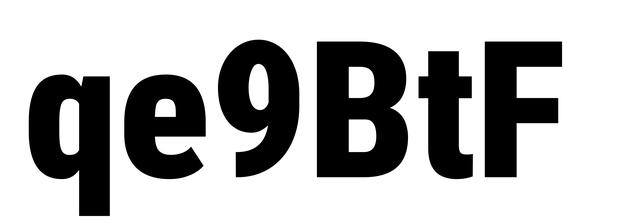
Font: Roboto_Condensed_Black